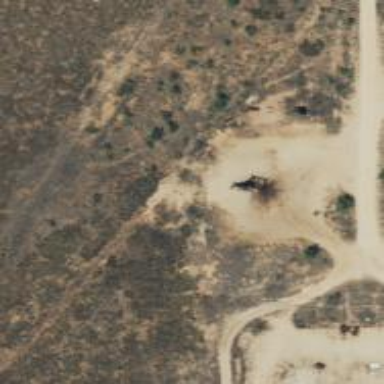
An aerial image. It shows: Petroleum well that is man-made.